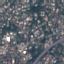
Label: Residential